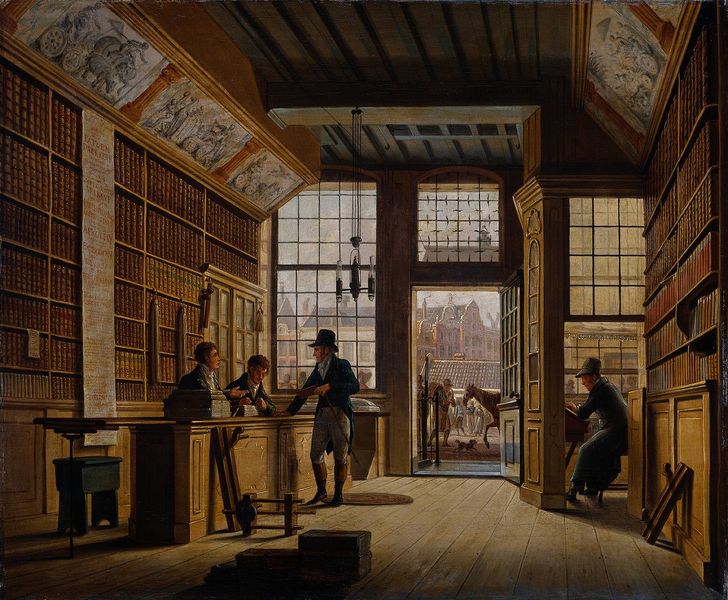
Titel: Der Buchladen von Pieter Meijer Warnars auf dem Vijgendam, Amsterdam
Künstler: Johannes Jelgerhuis Rzn
Standort: Amsterdam
Institution: Rijksmuseum
Schlagwörter: dunkel, gemälde, himmel, mann, schatten, menschen, sitzen, stadt, braun, fenster, frankreich, frau, glas, grau, holz, hut, hüte, lampe, licht, männer, paris, raum, schwarz, strasse, tür, weiss, zimmer, hund, tiere, gespräch, herren, malerei, zylinder, bart, hose, regal, tresen, mensch, stehen, herr, holland, innenraum, öl, häuser, sonne, boden, interieur, realismus, decke, händler, innen, kaufmann, england, handel, pferd, pferde, reiter, stock, aussicht, bilder, bücher, schreibtisch, ansicht, fassaden, geschäft, kisten, fußboden, parkett, giebel, türe, laden, hocker, wagen, leiter, treppe, frack, holzboden, lesen, wandgemälde, wandmalerei, atelier, kerzen, kronleuchter, leuchter, bohlen, halle, wände, eingang, offen, theke, verkäufer, buch, scheiben, kiste, stiefel, bedienung, holzdecke, dielenboden, mythologie, bleiglas, kasse, pult, rom, biedermeier, bücherregal, glasfenster, mittelalter, fresken, schriftrolle, ausgang, auskunft, bibliothek, bleiglasfenster, buchhandel, buchladen, buchregal, buchregale, bücherei, bücherregale, deckenfresken, gabäude, geschft, glasscheiben, holzregale, kabuff, kaufen, kaufleute, kontor, kunde, kunden, lesepult, leser, lichts, naturalistisch, regale, sammlung, strassse, viereckig, büro, träger, vertäfelung, matte, vergangenheit, ladenzeile, malereien, beratung, angestellte, kavalier, buchhandlung, malerein, stehpult, buchbinderei, inrerieur, bücherladen